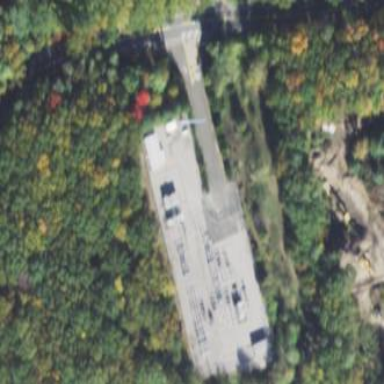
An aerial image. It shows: Power substation.